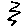
Label: zigzag